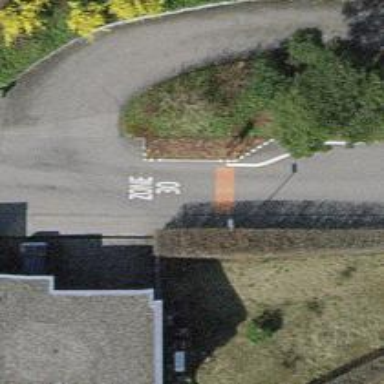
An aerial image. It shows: Raised kerb.